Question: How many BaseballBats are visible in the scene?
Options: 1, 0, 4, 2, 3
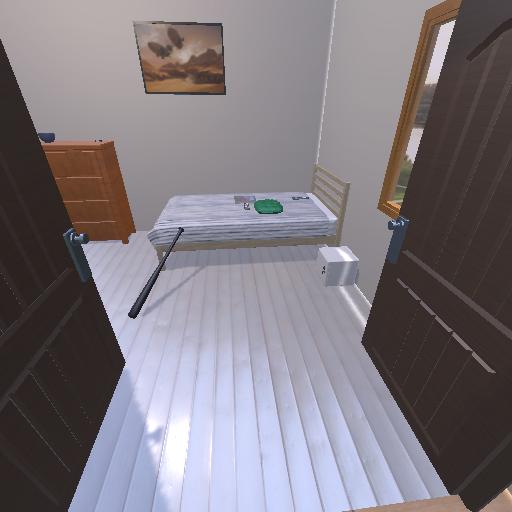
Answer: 1